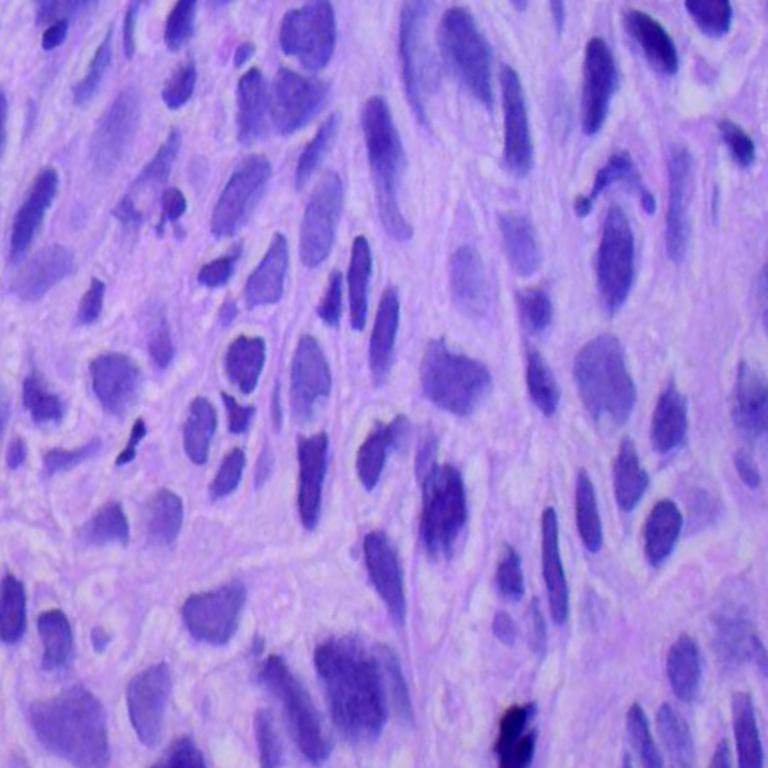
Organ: lung
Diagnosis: squamous carcinomas